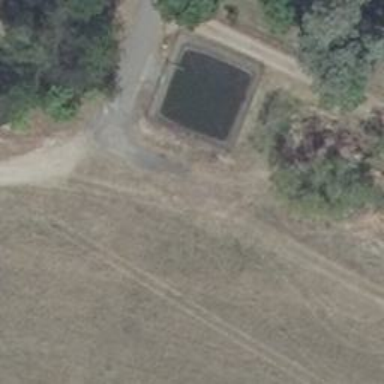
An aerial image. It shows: Emergency fire water pond.